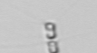
Label: Chaetoceros